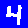
Digit: 4